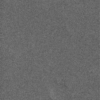
Label: not_dusty